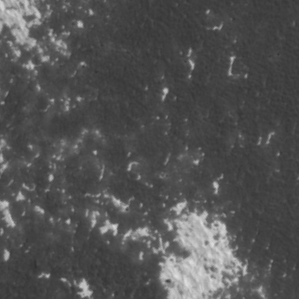
Label: frost